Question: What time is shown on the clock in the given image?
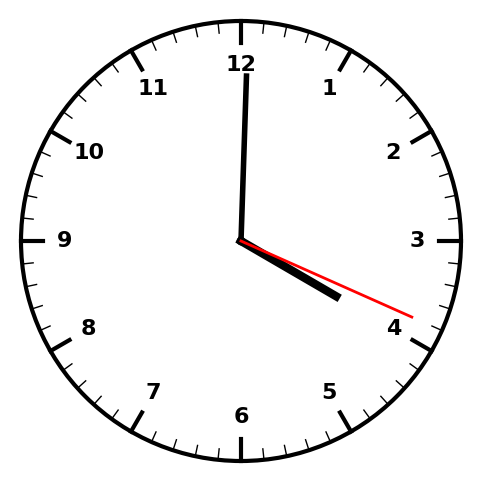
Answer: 04:00:19